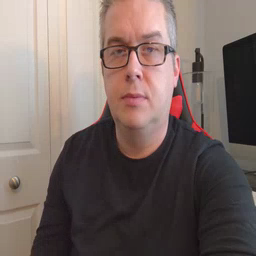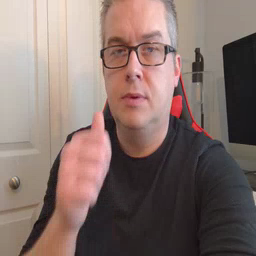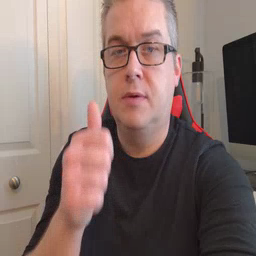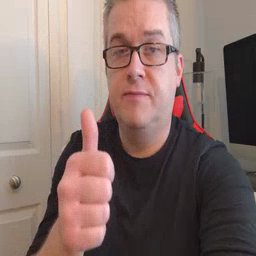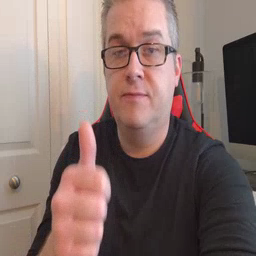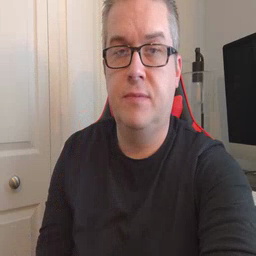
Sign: yourself